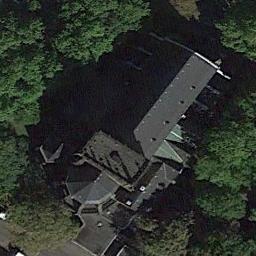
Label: church